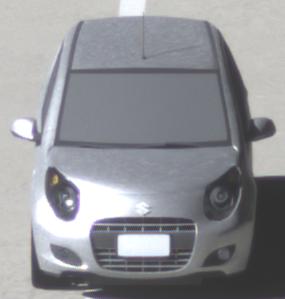
Make: Suzuki
Model: Alto 1.0
Detailed model: Alto (V)
Model produced from: 2011/02
Model produced until: 2011/03
Doors: 5
Color: white
Road condition: dry road
Daytime: morning or afternoon
Contrast: high contrast